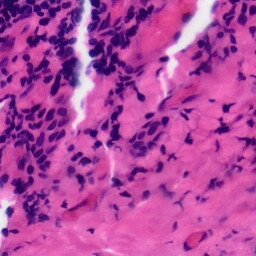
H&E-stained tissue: Tonsil